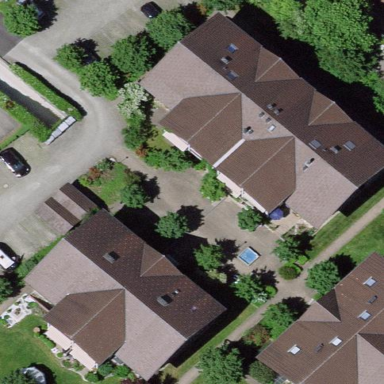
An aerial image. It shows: Gabled roof on residential building.